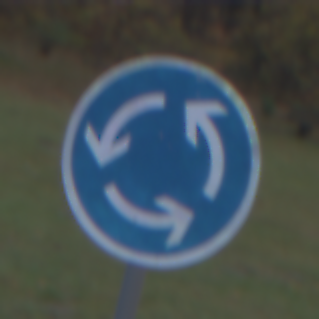
Verkehrszeichen: Kreisverkehr
Umgebung: Outdoor, Nature
Tageszeit: SunriseSunset
Wetter: PartlyCloudy
Licht: Natural
Jahreszeit: Autumn
Kontrast: LowContrast